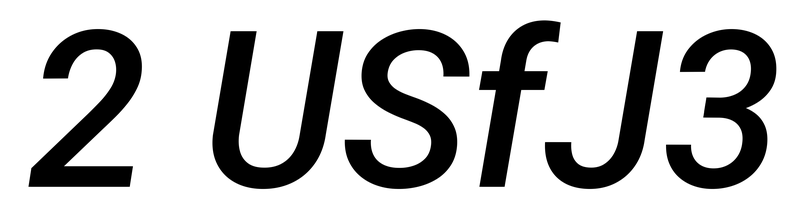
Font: Roboto-Italic_Medium_Italic